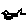
Label: bird